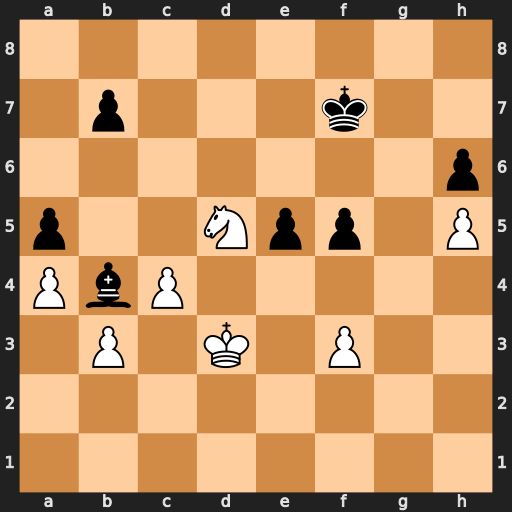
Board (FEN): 8/1p3k2/7p/p2Npp1P/PbP5/1P1K1P2/8/8
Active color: w
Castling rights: -
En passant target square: -
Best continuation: Nxb4 axb4 c5